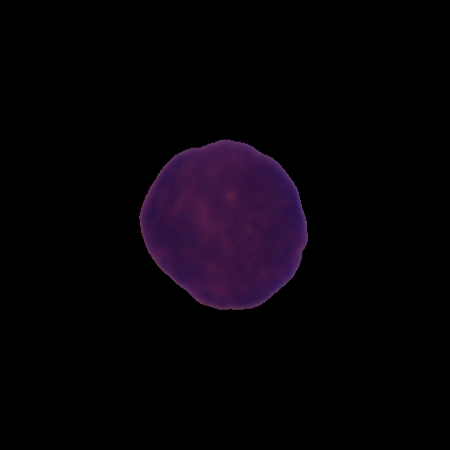
Label: cancer